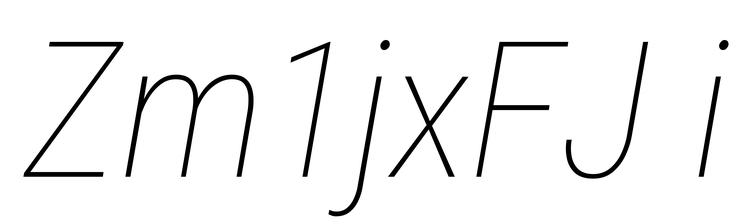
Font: Roboto-Italic_Condensed_Thin_Italic